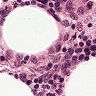
Metastatic tissue present: no